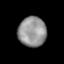
Tissue: prostate
Cell type: T cells
Senescence score: 0.3088
Nuclear area (px): 820
Mean DAPI intensity: 147.365